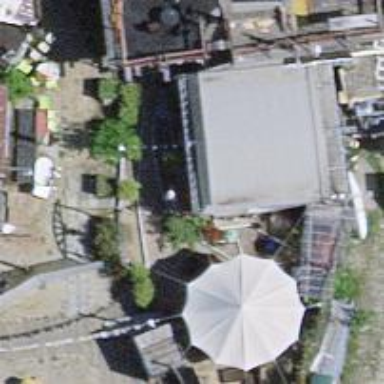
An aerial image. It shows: Bar.